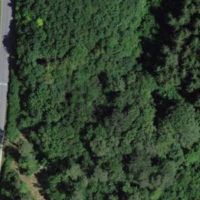
EUNIS habitat code: 41
Species observed at this site:
Fagus sylvatica
Fraxinus excelsior